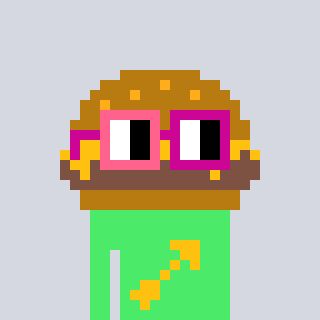
a pixel art character with square pink and red glasses, a burger-shaped head and a teal-colored body on a cool background